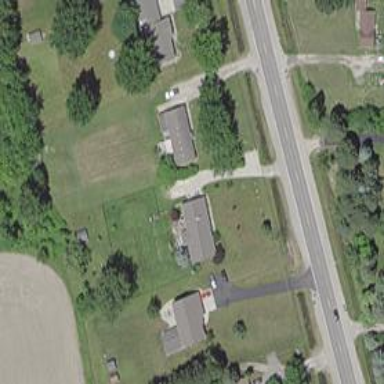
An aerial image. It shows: Driveway.